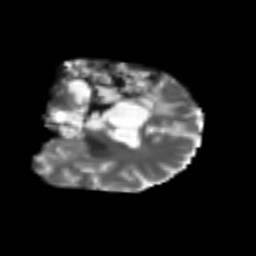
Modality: T2w
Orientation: coronal
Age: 48
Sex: male
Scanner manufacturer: siemens
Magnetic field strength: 3 T
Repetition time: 4.999 s
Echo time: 0.07946 s